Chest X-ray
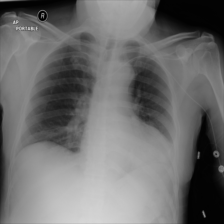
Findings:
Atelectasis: negative
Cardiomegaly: negative
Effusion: negative
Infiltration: negative
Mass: negative
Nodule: negative
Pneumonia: negative
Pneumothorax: negative
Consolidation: negative
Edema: negative
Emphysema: negative
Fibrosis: negative
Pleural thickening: negative
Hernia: negative